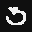
Label: 5